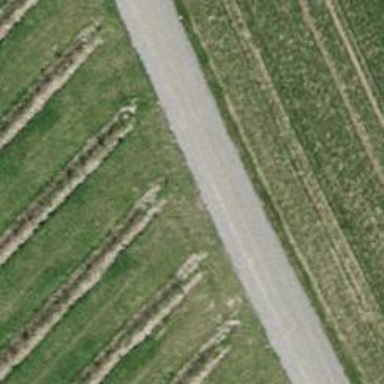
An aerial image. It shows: Gravel track with Grade 3 quality.